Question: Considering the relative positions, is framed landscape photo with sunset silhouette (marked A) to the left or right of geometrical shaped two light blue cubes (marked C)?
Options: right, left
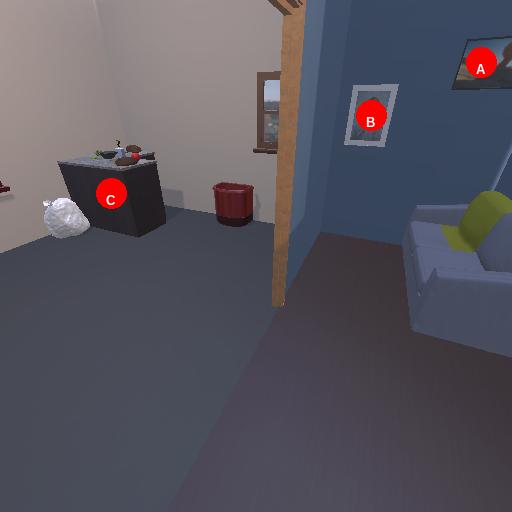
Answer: right